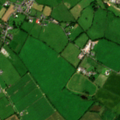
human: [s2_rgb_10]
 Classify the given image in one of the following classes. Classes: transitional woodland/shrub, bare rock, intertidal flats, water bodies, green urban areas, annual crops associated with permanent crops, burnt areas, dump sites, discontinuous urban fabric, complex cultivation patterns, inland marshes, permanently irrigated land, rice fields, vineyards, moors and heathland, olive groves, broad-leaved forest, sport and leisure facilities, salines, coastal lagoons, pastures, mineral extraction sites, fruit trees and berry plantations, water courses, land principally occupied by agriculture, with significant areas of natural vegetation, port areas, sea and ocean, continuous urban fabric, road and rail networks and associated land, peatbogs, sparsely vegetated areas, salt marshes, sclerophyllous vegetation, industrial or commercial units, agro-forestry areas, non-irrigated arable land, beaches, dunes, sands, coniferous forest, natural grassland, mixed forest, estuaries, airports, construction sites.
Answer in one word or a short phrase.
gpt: non-irrigated arable land, pastures